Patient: sex M, age 81
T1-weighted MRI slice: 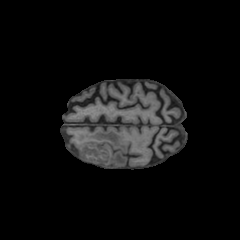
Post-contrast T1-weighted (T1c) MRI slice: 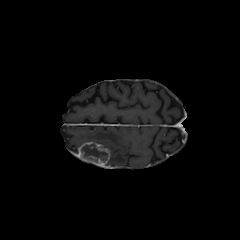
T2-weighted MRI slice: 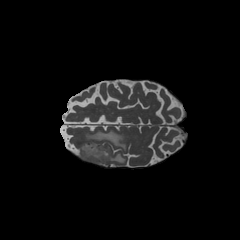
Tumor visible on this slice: yes
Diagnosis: Glioblastoma, IDH-wildtype
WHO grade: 4